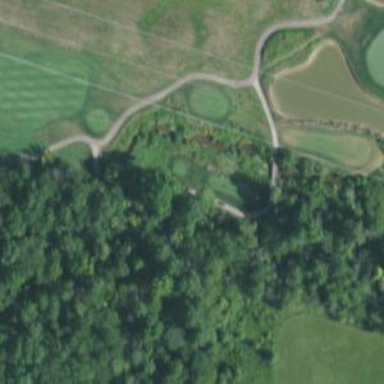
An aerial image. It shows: Path for both road and golf.